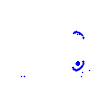
Particle: pion